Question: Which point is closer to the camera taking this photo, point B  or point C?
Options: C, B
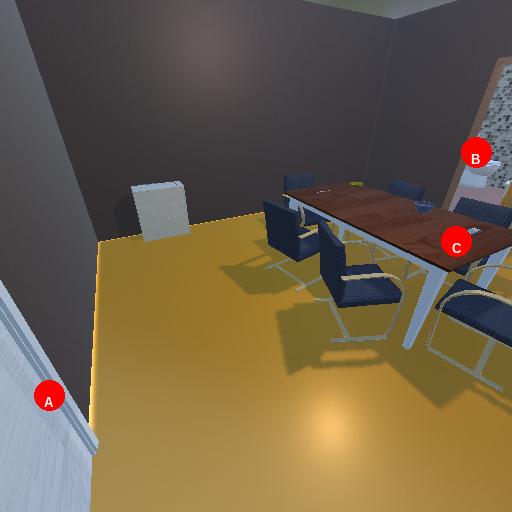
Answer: C